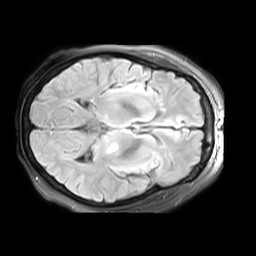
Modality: FLAIR
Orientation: axial
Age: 61
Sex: female
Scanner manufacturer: philips
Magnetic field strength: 3 T
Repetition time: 11 s
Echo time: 0.12 s